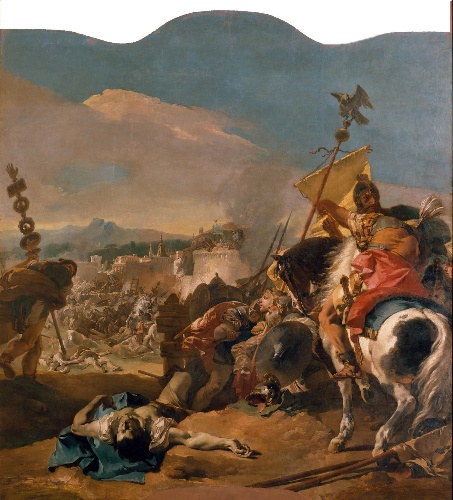
Title: The Capture of Carthage
Artist: Giovanni Battista Tiepolo
Artist bio: Italian, Venice 1696–1770 Madrid
Date: 1725–29
Object type: Painting
Classification: Paintings
Medium: Oil on canvas
Dimensions: Irregular painted surface, 162 x 148 3/8 in. (411.5 x 376.9 cm)
Department: European Paintings
Credit line: Rogers Fund, 1965
Accession year: 1965
Repository: Metropolitan Museum of Art, New York, NY
Tags: Soldiers|Men|Women|Battles|Horses